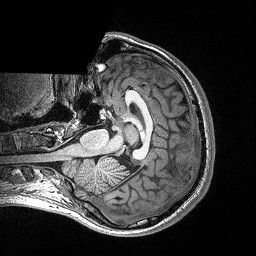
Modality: T1w
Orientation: axial
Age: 22
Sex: male
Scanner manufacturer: siemens
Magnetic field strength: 3 T
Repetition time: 2.4 s
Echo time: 0.03 s